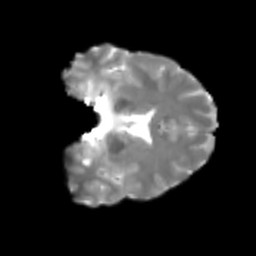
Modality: T2w
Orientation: coronal
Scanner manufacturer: siemens
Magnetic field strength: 3 T
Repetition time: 4 s
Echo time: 0.0594 s